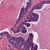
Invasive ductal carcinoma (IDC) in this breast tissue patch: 0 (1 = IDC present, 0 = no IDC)